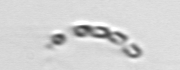
Label: Chaetoceros